Field crop: maize
Growth stage: 2
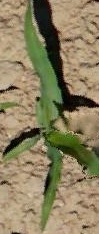
Species: maize